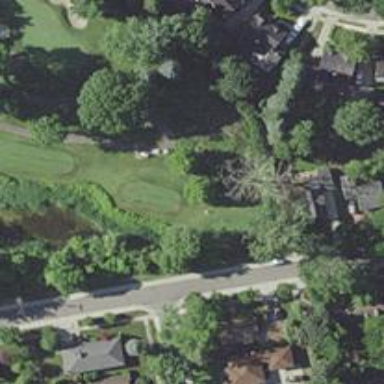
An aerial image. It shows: Path for golf carts.